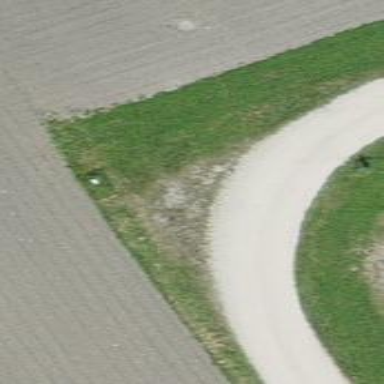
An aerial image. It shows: Track with grade2 tracktype.